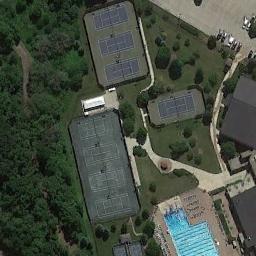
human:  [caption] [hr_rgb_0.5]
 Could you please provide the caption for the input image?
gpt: Many trees are near the tennis courts .

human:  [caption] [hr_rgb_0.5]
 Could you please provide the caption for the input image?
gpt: The four tennis courts are blue in the middle and red in the surroundings .

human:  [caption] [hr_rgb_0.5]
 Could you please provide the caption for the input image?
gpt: The tennis court is on the grass next to some buildings and trees .

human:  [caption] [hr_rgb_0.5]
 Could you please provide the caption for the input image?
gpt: Tennis court in the middle of woods and buildings with a swimming pool next to it .

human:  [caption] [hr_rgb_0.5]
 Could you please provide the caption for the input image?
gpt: There are many green trees and a swimming pool near the tennis courts .